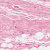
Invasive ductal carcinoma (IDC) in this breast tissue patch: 0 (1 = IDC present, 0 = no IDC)